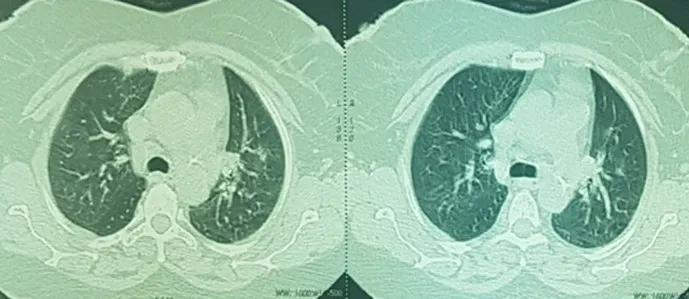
bilateral ground glass aspect on a chest scanner.
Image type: radiology (ct)